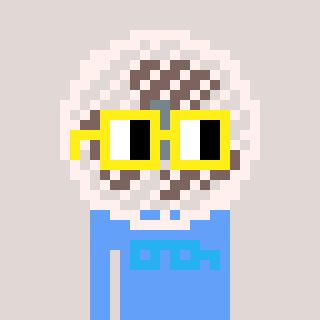
a pixel art character with square yellow glasses, a fan-shaped head and a blue-colored body on a warm background